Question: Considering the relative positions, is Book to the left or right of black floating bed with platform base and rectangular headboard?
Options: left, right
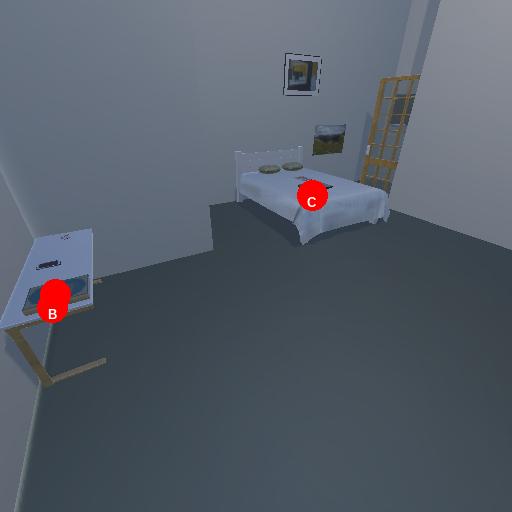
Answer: left